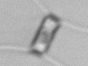
Label: Chaetoceros_tenuissimus